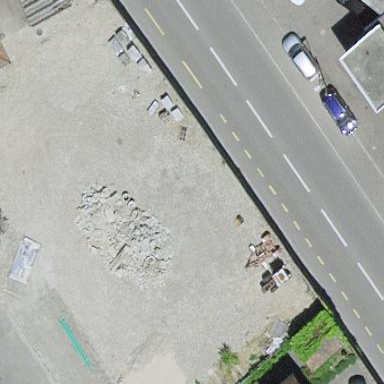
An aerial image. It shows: Detached building.